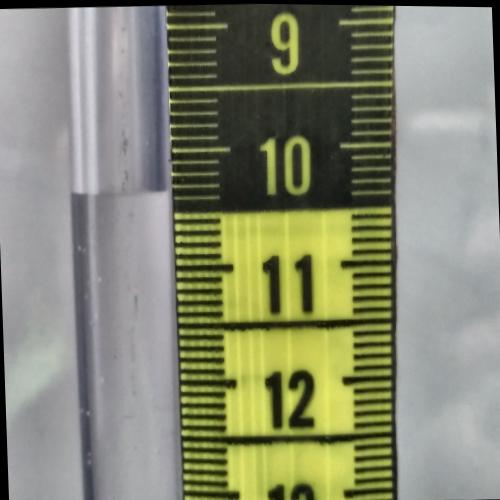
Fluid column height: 10.3 cm